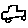
Label: car